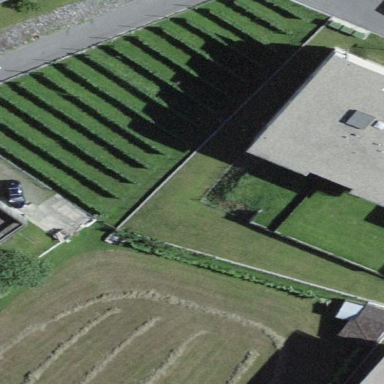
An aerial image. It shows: Vineyard growing grapes.